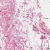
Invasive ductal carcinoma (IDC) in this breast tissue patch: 0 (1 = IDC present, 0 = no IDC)